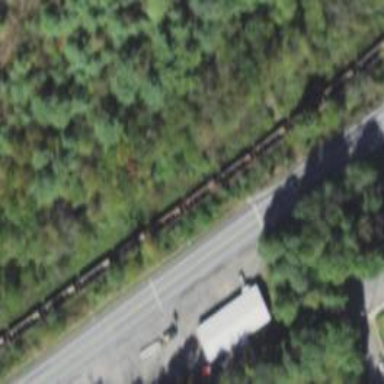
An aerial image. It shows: Disused railway.